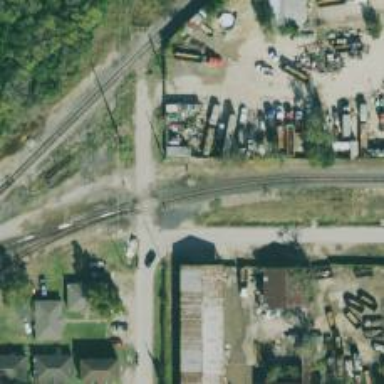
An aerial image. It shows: Railway signal.